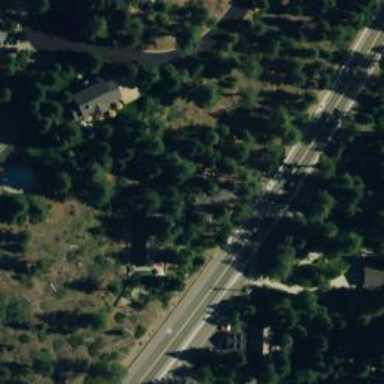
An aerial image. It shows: Woodland with evergreen needle-leaved trees.